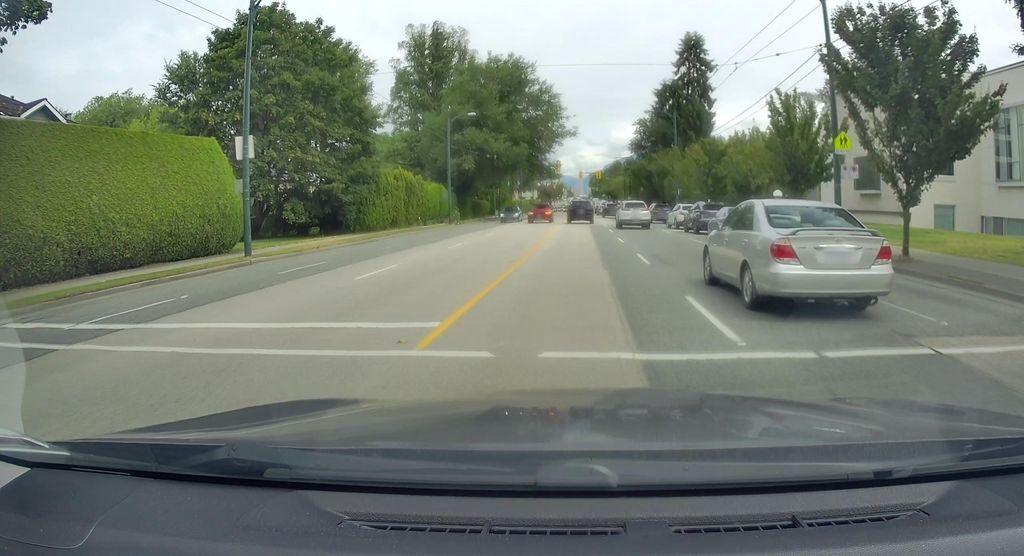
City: vancouver